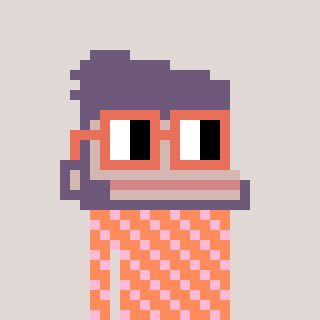
a pixel art character with square orange glasses, a ape-shaped head and a peachy-colored body on a warm background